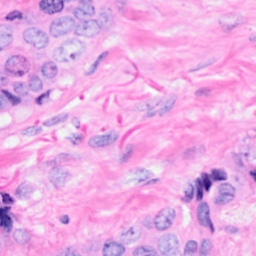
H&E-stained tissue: Breast